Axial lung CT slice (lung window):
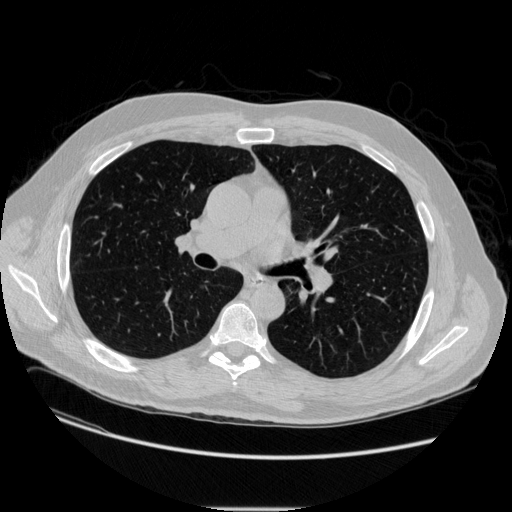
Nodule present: no